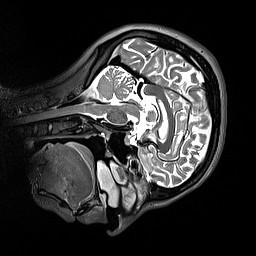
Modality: T2w
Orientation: sagittal
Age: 26
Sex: female
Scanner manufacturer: siemens
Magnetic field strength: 3 T
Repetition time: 3.2 s
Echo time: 0.412 s